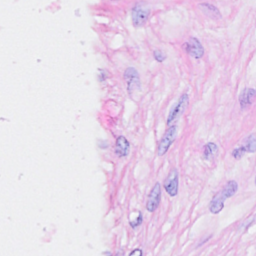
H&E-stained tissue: Breast